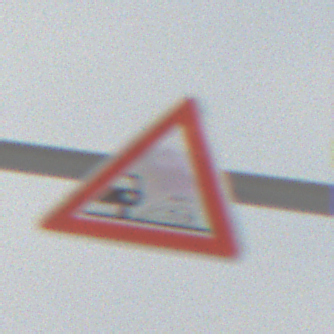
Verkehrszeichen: SplittSchotter
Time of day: MorningAfternoon
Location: Outdoor (Nature)
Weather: Overcast
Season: Winter
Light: Natural